一年级 · 组合数学
（4 分）照样子, 把上下连起来, 使数量合起来是 6 。

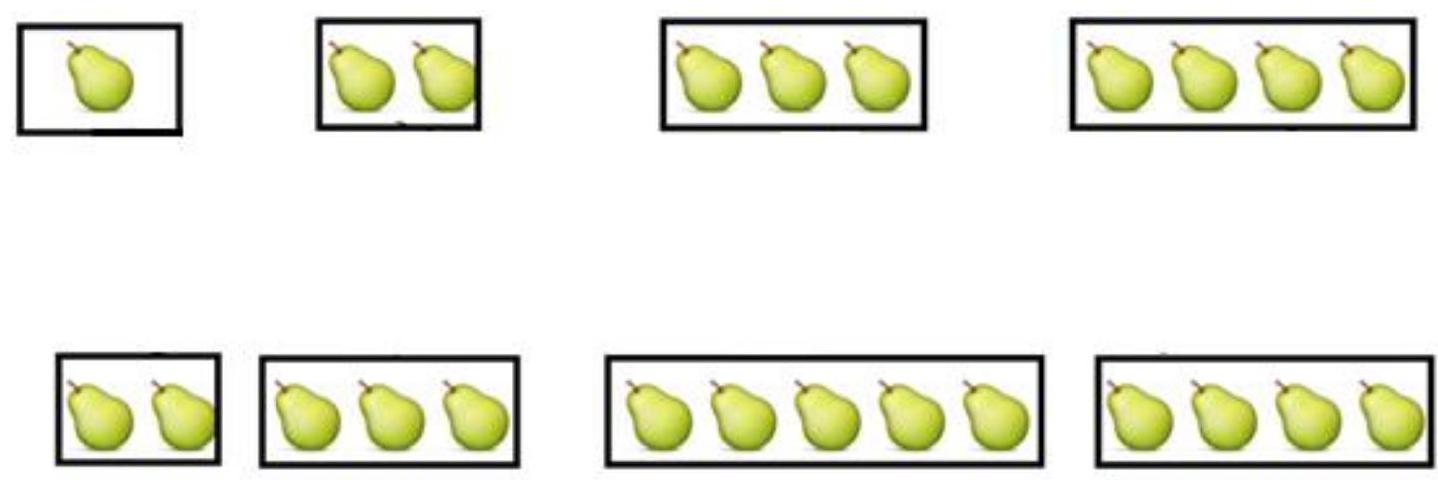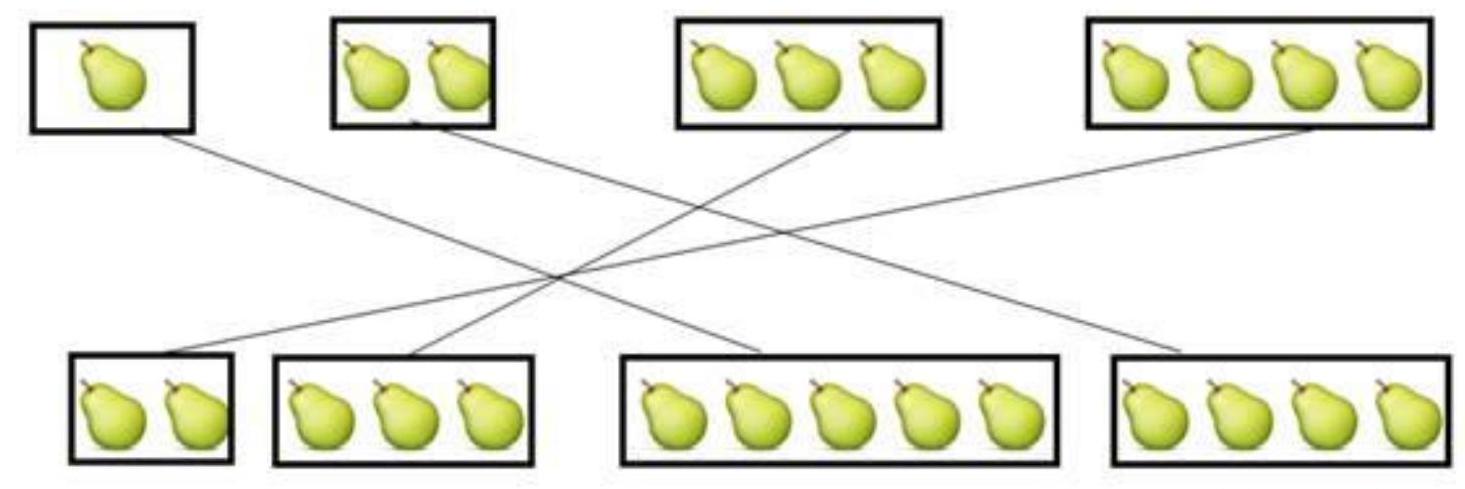
答案:
解析: